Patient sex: F
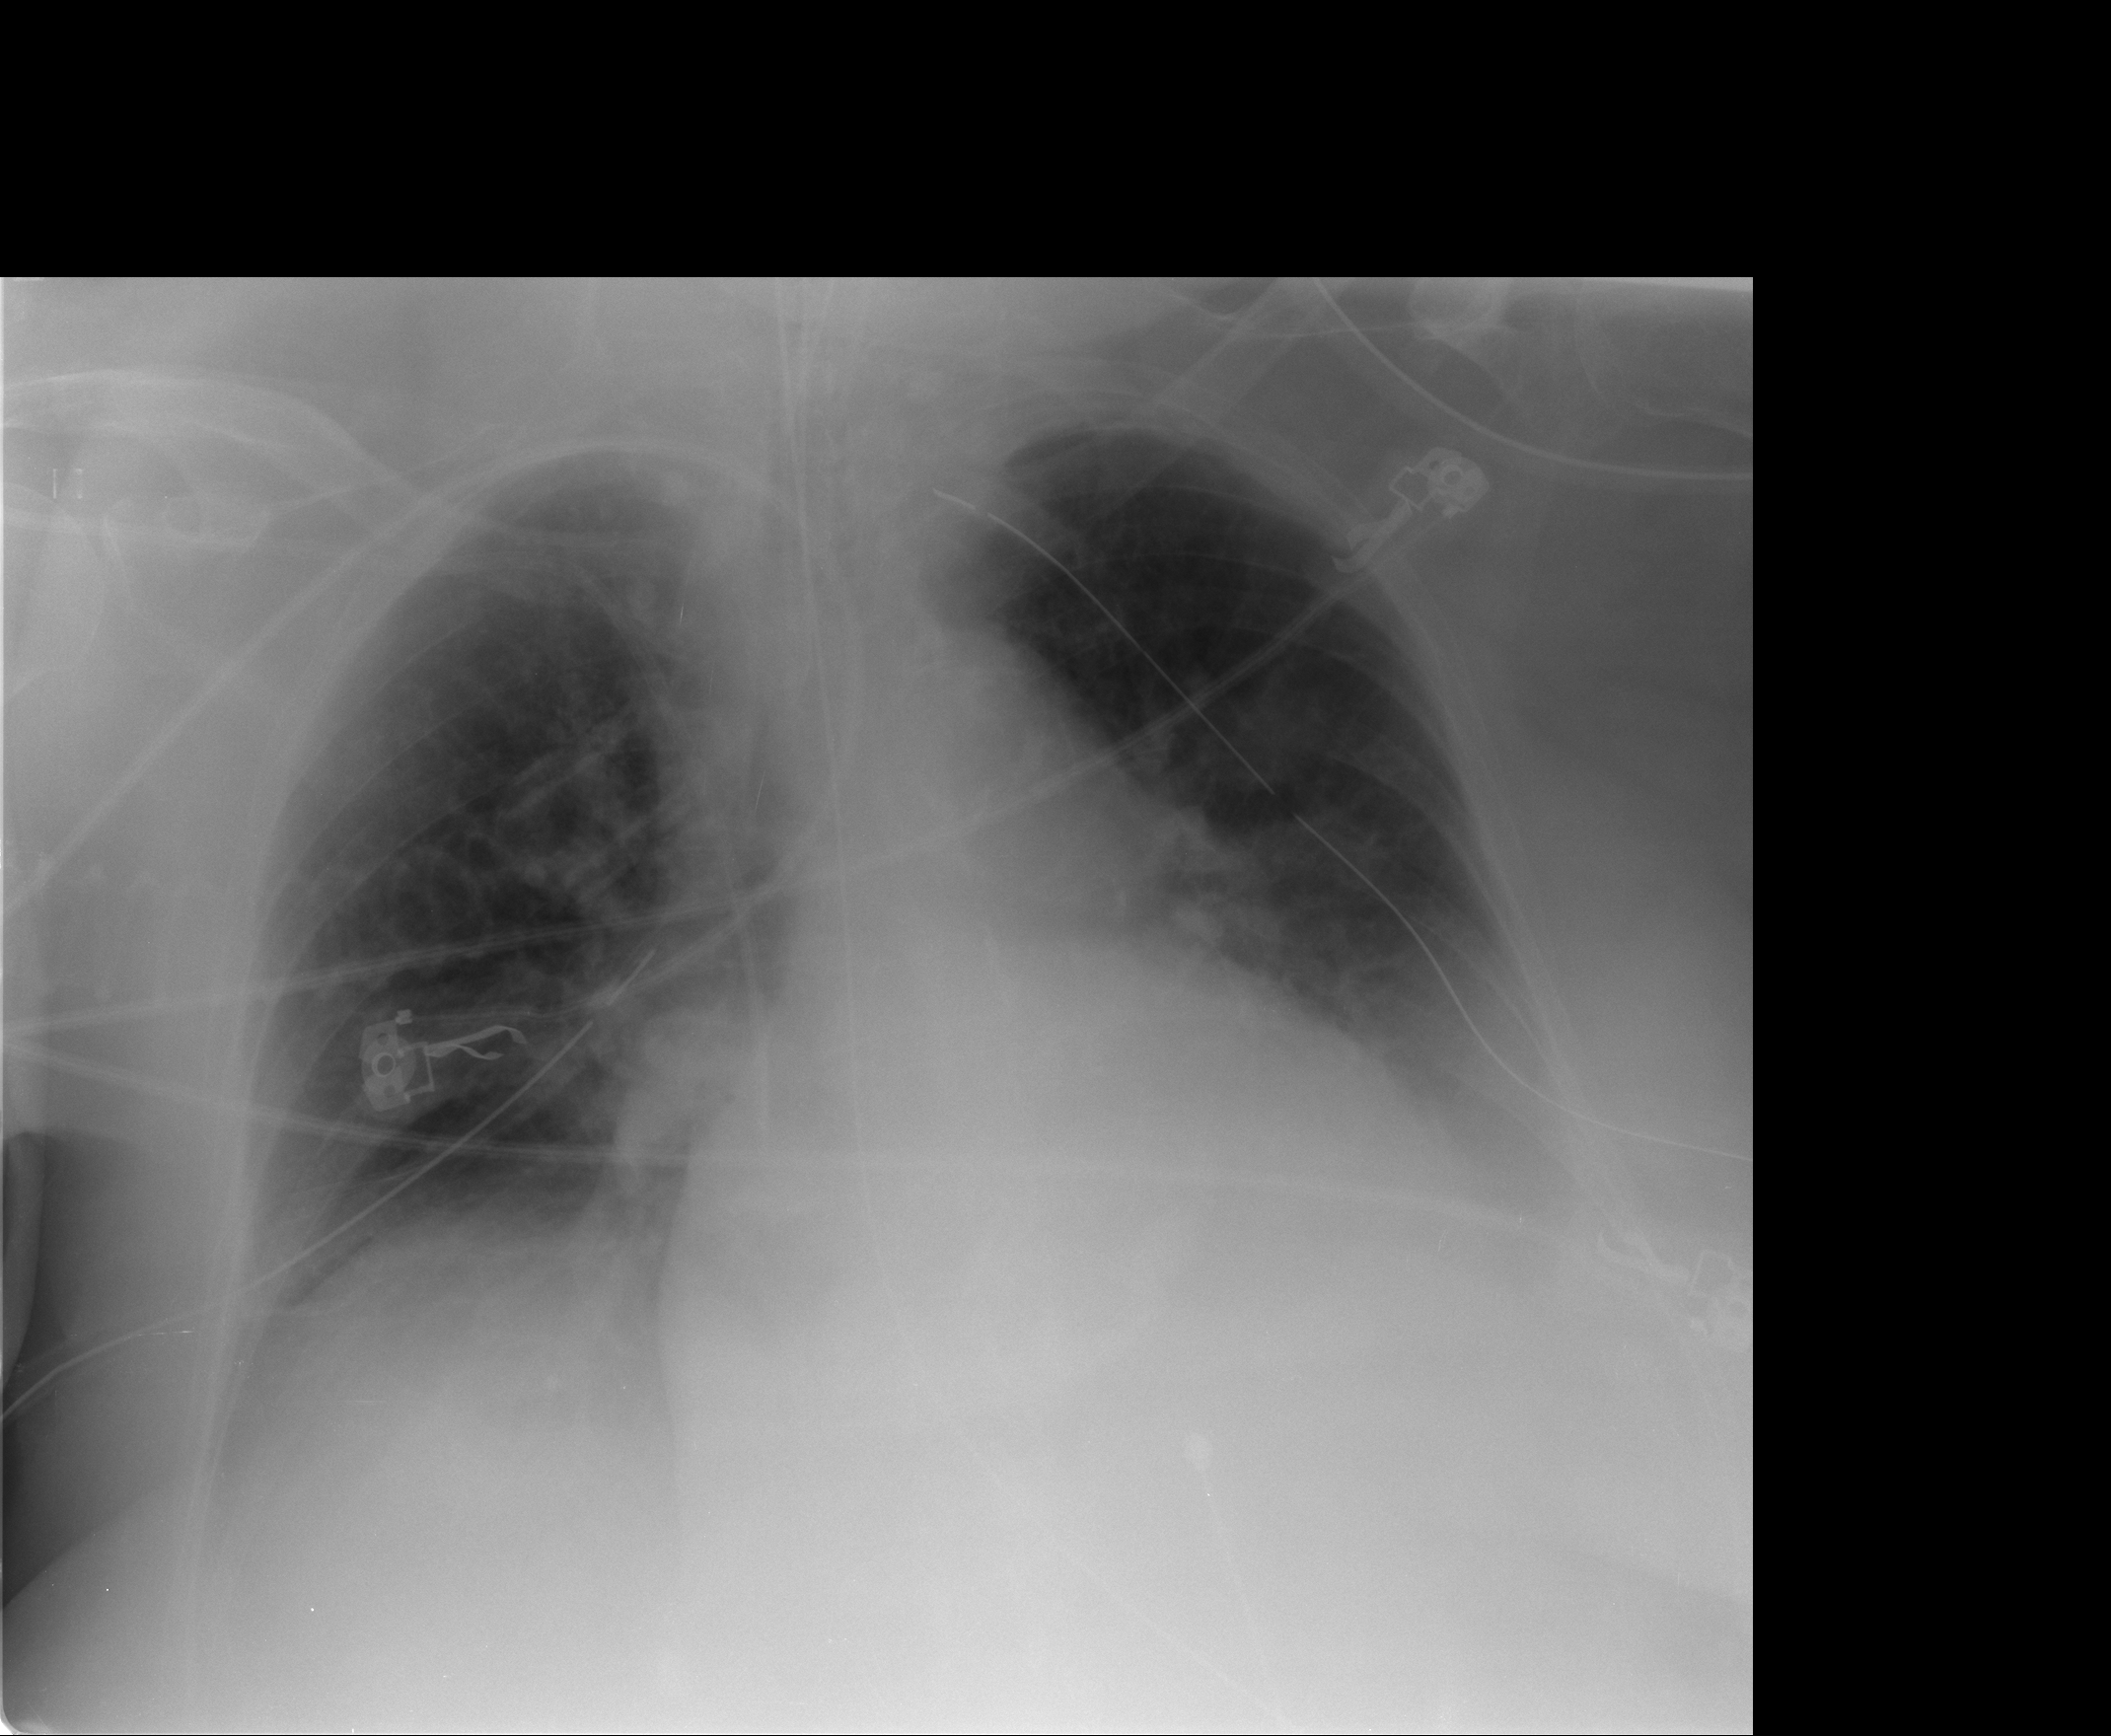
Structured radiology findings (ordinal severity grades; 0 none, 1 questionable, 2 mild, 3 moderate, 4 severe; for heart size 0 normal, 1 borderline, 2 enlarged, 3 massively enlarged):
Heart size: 2
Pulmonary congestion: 1
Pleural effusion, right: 1
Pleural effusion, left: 2
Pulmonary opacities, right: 0
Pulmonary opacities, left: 0
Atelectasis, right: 2
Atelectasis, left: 2